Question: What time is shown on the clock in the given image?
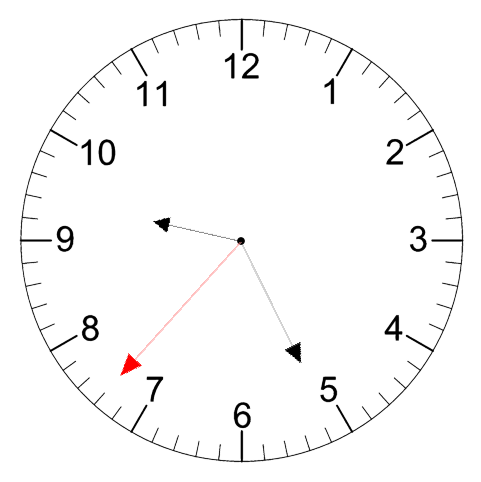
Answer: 09:25:37